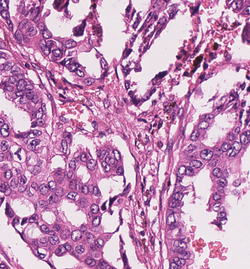
Tumor epithelial tissue: yes
Tumor-associated stroma tissue: yes
Normal tissue: no